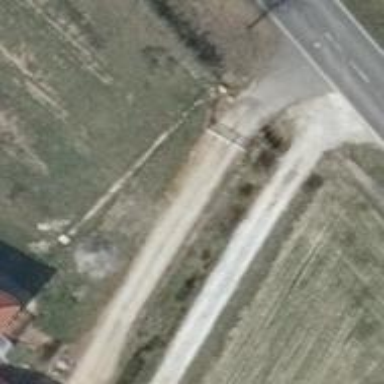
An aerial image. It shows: Driveway.